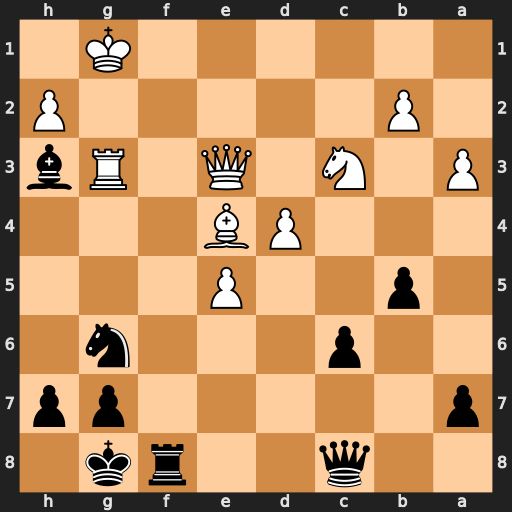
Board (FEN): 2q2rk1/p5pp/2p3n1/1p2P3/3PB3/P1N1Q1Rb/1P5P/6K1
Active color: b
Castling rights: -
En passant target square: -
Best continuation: Rf1#